Question: I'm a little stumped. I have a feeling I've gone wrong somewhere in my code but can't seem to quite put my finger on it. Basically I was assigned to put together a C code which supposedly simulates a police radar gun. A user would insert an integer, and based on input the user would be advised whether that input would be speeding or not, and if it was a specific fine would be given.
Below is my code
'''
/* *****
Author: Shivan Kamal
Date: 12-3-2015
Program Reason: To simulate a police speed radar by getting user to insert a number
and to give them an answer to whether they are speed or not, and provide a warning or a fine
where required.
*****/
#include <stdio.h>
int main()
{
/*****
Declaring values
******/
int speed;
const int LIMIT1 = 60;
const int LIMIT2 = 65;
const int LIMIT3 = 70;
const int LIMIT4 = 80;
const int LIMIT5 = 200;
const int FINE1 = 80;
const int FINE2 = 150;
const int FINE3 = 500;
/*****
Beginning of the program
*****/
printf(" If you want to check whether a certain speed issues you
");
printf(" a warning or a fine and how much, please input a number value
");
printf(" NOTE: the number value will be in KM/h.
");
scanf("%d%*c" , speed);
if(speed == 0)
{
printf(" Your vehicle is not moving at '0'km/h. If your car was blocking traffic, you would be issued a fine. Please be careful.
");
}
else
if(speed <0)
{
printf("Your vehicle is most likely in reverse. If this is the case and your vehicle disrupts traffic. You may be issued a fine. Please be careful.
");
}
else
if(speed <= LIMIT1)
{
printf("You're within the speed limit.
");
}
else
if(speed <= LIMIT2)
{
printf("SPEEDING - Warning! You are going over the speed limit.
Please slow down or you may be issued a fine");
}
else
if(speed <= LIMIT3)
{
printf("SPEEDING - You have gone over the speed limit.
Fined $FINE1.
");
}
else
if(speed <= LIMIT4)
{
printf("SPEEDING - You have gone over the speed limit.
Fined $FINE2.
");
}
else
if(speed <= LIMIT5)
{
printf("SPEEDING - You have gone over the speed limit.
Fined $FINE3.
");
}
else
{
printf(" By getting caught going faster than any limit higher than 20km/h.
Your fine will simply keep getting bigger.
");
printf("Please stick to the speed limit and follow the rules.
");
}
return(0);
}
'''
When compiling the code and running it, regardless of what a user inputs, provides one particular message over and over. The message is in the screenshot.

Can anyone advise me, where I'm going wrong?
Also exactly how do constant variables get printed in a 'printf' statement. That's one other part I think I'm doing wrong as well.
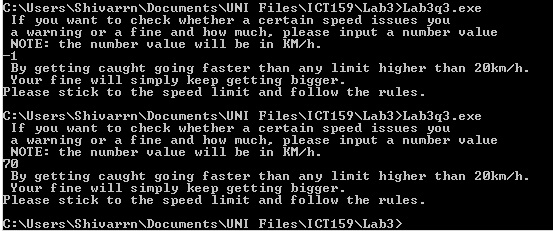
Answer: Change
'''
scanf("%d%*c" , speed);
'''
to
'''
scanf("%d%*c" , &speed);
'''
You need to use '&' when accepting values with 'scanf()'. The unary '&' returns the address of the variable following it. 'scanf()' stores the values in that address. So you need to use '&' in 'scanf()'. But you don't need to use '&' for 'printf()' ( unless you want to print the address of that variable for some reason )
You should also change your 3 'printf()' statements with the fine to
'''
printf("SPEEDING - You have gone over the speed limit.
Fined $%d.
",FINE1);
printf("SPEEDING - You have gone over the speed limit.
Fined $%d .
", FINE2);
printf("SPEEDING - You have gone over the speed limit.
Fined $%d .
", FINE3);
'''
Otherwise, it won't show the value of the FINE's